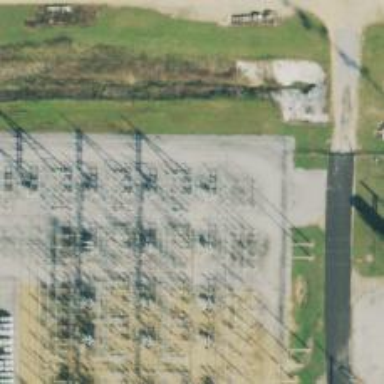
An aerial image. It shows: Switch used for power control.